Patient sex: F
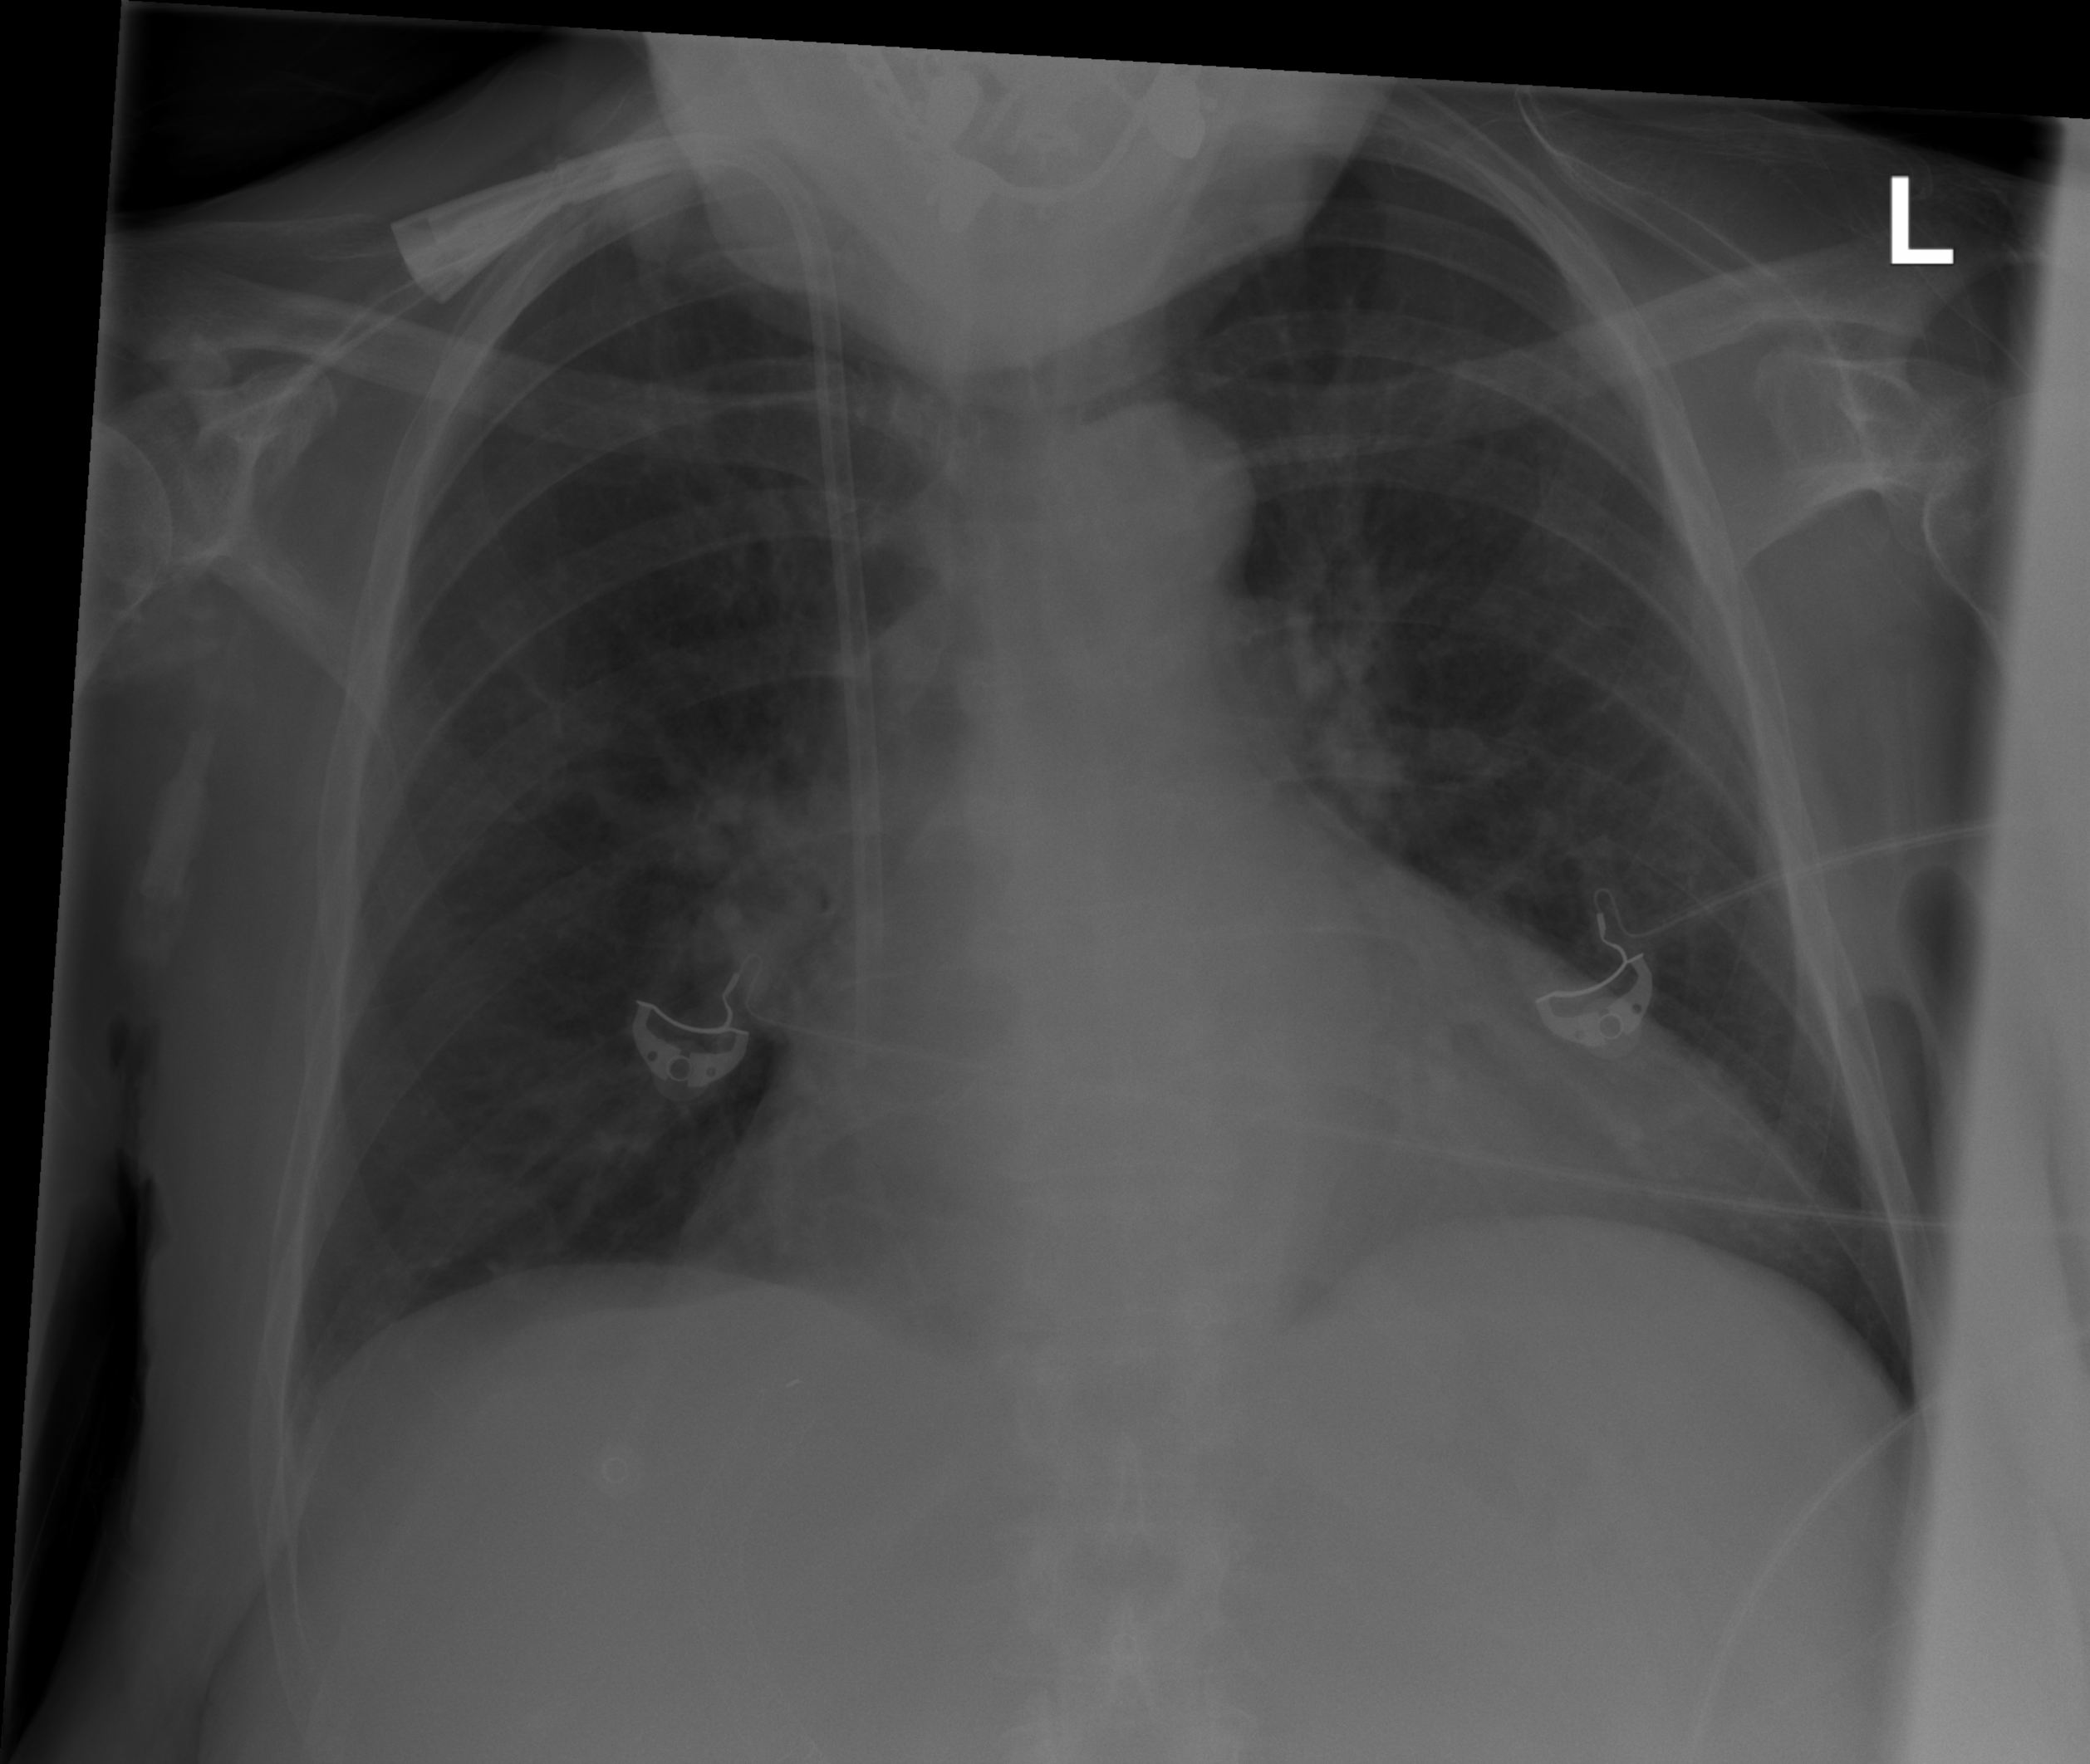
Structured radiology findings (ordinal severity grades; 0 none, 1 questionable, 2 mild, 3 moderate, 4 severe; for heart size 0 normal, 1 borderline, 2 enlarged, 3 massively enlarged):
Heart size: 2
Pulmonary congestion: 2
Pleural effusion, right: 0
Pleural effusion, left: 0
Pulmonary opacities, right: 0
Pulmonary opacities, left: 0
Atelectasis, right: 0
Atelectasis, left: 0